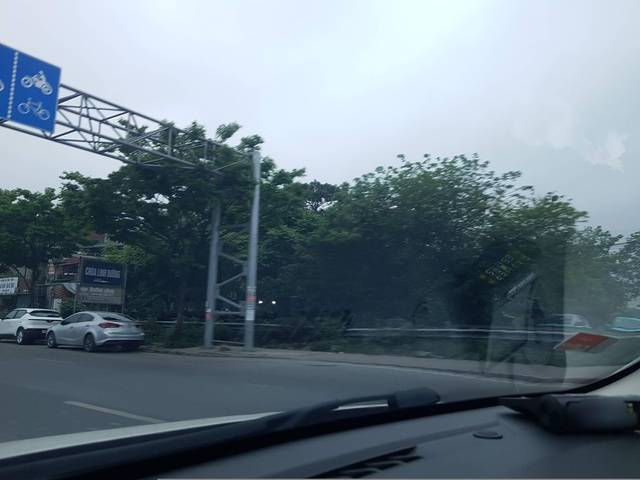
Region: Vietnam
Coordinates: 20.965, 105.842